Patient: sex F, age 56
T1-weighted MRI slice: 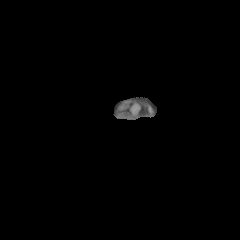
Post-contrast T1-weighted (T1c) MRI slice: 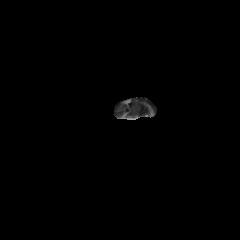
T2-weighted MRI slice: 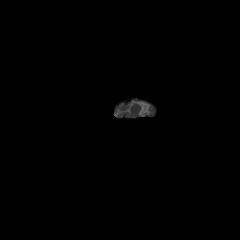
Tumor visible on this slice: no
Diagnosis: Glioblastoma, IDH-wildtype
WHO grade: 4